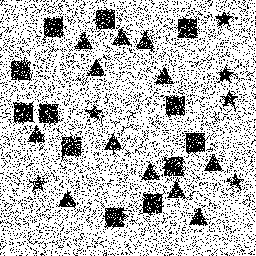
Squares: 12
Triangles: 12
Stars: 6
Total shapes: 30